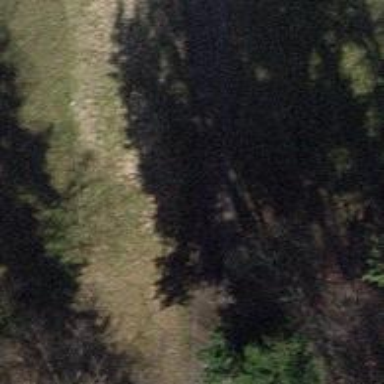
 grade2 track used for forestry vehicles."